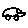
Label: car